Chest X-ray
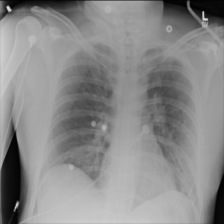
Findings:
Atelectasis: negative
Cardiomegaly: negative
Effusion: negative
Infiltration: negative
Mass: negative
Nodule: negative
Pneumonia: negative
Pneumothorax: negative
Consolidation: negative
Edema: negative
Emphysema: negative
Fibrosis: negative
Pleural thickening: negative
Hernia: negative